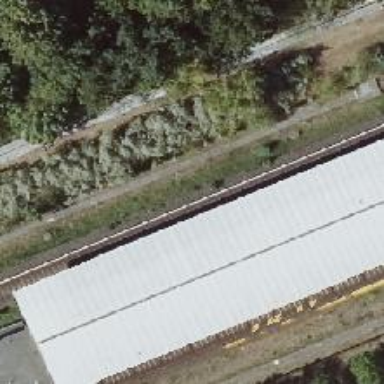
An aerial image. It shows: Stop position for public transport on the railway.